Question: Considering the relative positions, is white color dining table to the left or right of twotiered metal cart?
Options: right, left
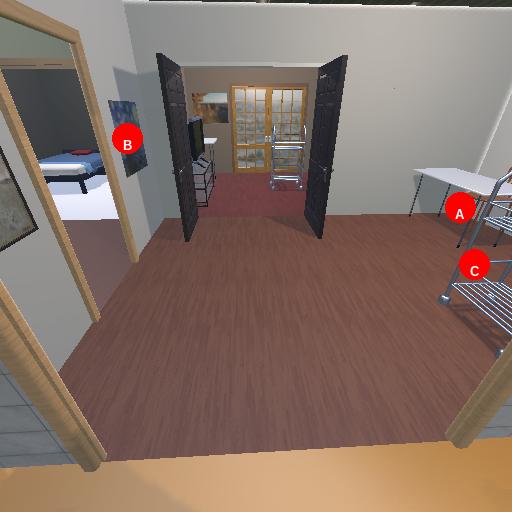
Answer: right